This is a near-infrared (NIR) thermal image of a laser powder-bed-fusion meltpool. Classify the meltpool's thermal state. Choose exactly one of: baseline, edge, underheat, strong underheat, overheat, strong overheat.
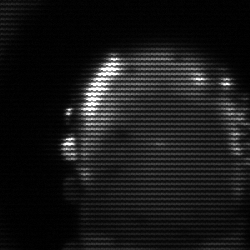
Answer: baseline